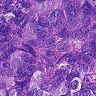
Metastatic tissue present: yes